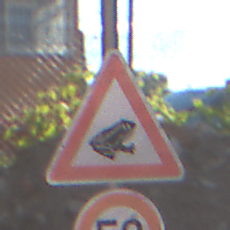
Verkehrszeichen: AmphibienwanderungLinks
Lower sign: Geschwindigkeit50
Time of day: MorningAfternoon
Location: Outdoor (Suburban)
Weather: PartlyCloudy
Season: NotSpecified
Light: Natural